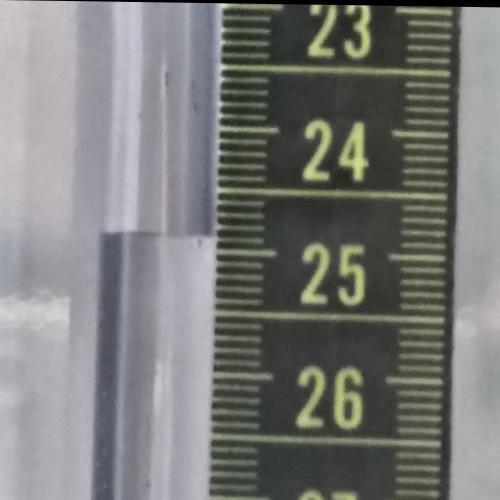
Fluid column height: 24.9 cm